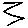
Label: zigzag